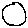
Label: circle